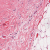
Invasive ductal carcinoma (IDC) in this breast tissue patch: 0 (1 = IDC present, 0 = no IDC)